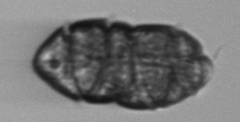
Label: Margalefidinium